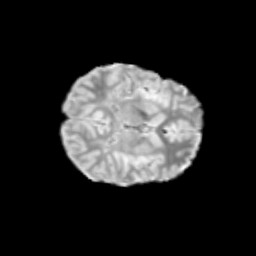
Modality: T2w
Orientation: axial
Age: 9
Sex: male
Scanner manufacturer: siemens
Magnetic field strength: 3 T
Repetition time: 3.8 s
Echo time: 0.07 s